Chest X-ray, PA view. Patient: 62 years old, sex M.
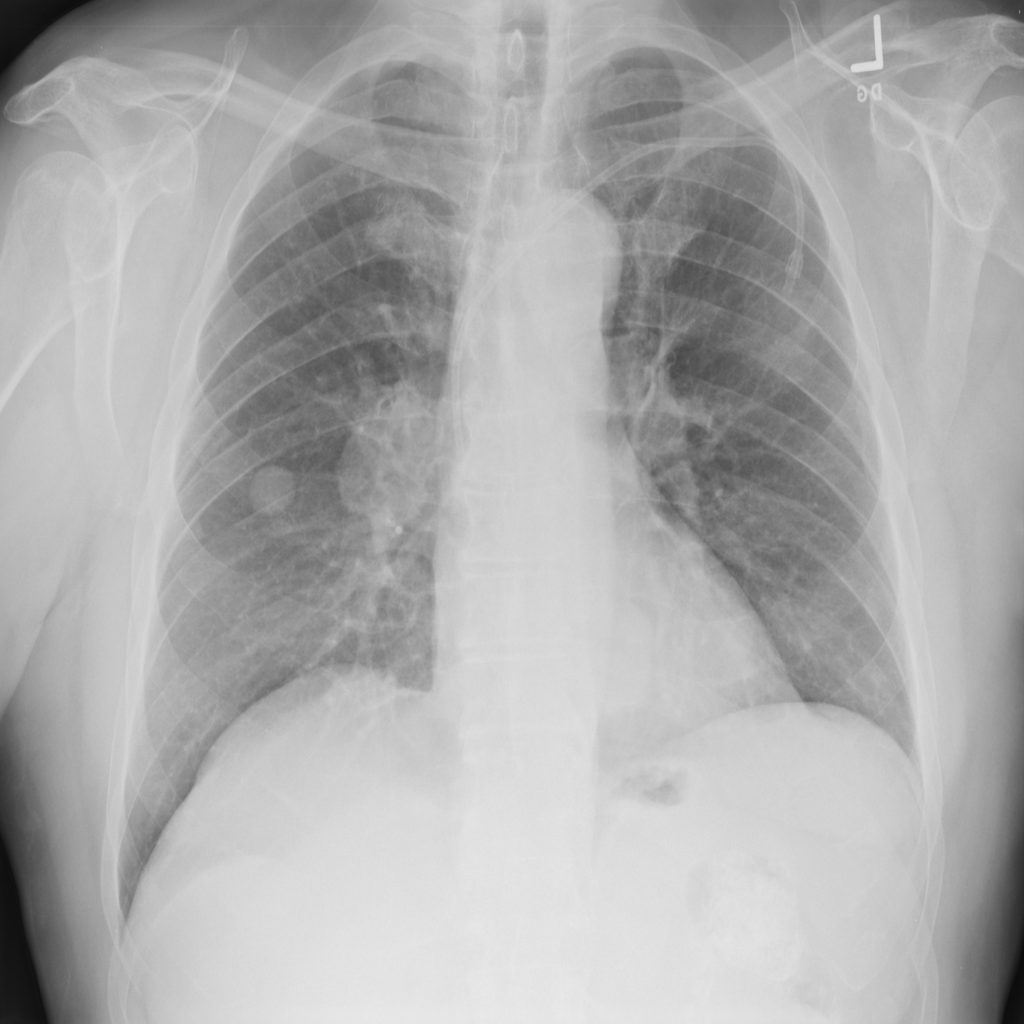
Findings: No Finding